Question: The purpose of this program is to collect surveys from users. Once the user fills out the 3 text fields, he has to click Submit. If all 3 text fields are filled out, a text will show right below the submit button. If any of the 3 fields is blank and the user clicks submit, he will get an error (text).
So, the problem is that the "Success" text and the "Error" text overlap. For example, if I am not able to submit the survey the first time, but get it right the second time, my screen ends up looking like this:

I am using a GridPane for the layout of this scene.
You can see the source code below.
'''
public void handle(ActionEvent event) {
try {
FileWriter stream = new FileWriter("out.txt");
BufferedWriter out = new BufferedWriter(stream);
Text error = new Text("Error. Make sure all fields are filled out.");
Text success = new Text("Survey submitted. Thank you!");
//Save the survey only if all text fields are filled out.
if (!fullName.getText().contentEquals("") && !email.getText().contentEquals("") && !comment.getText().contentEquals("")) {
out.write("Name: " + fullName.getText());
out.write(" Email: " + email.getText());
out.write(" Comment: " + comment.getText());
out.close();
success.setFont(new Font("Ariel", 15));
success.setFill(Color.GREEN);
grid2.add(success, 0, 13,3,4);
} else {
error.setFont(new Font("Ariel", 15));
error.setFill(Color.RED);
grid2.add(error, 0, 13,3,4);
}
} catch (IOException ex) {
System.out.println("ERROR SAVING FILE.");
}
}
});
grid2.add(submitButton, 0, 11);
'''
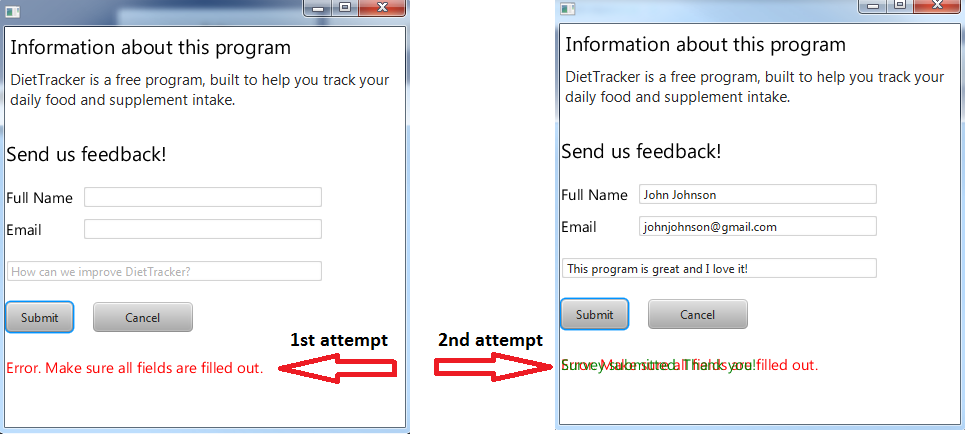
Answer: We find the solution on our chat, the problem was that he was adding the Text Fields on the action handle when the correct way was to update the content on the action handle and have the Text or Label field created with the other elements on the screen :)